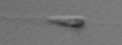
Label: flagellate_morphotype3